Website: slack
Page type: payment
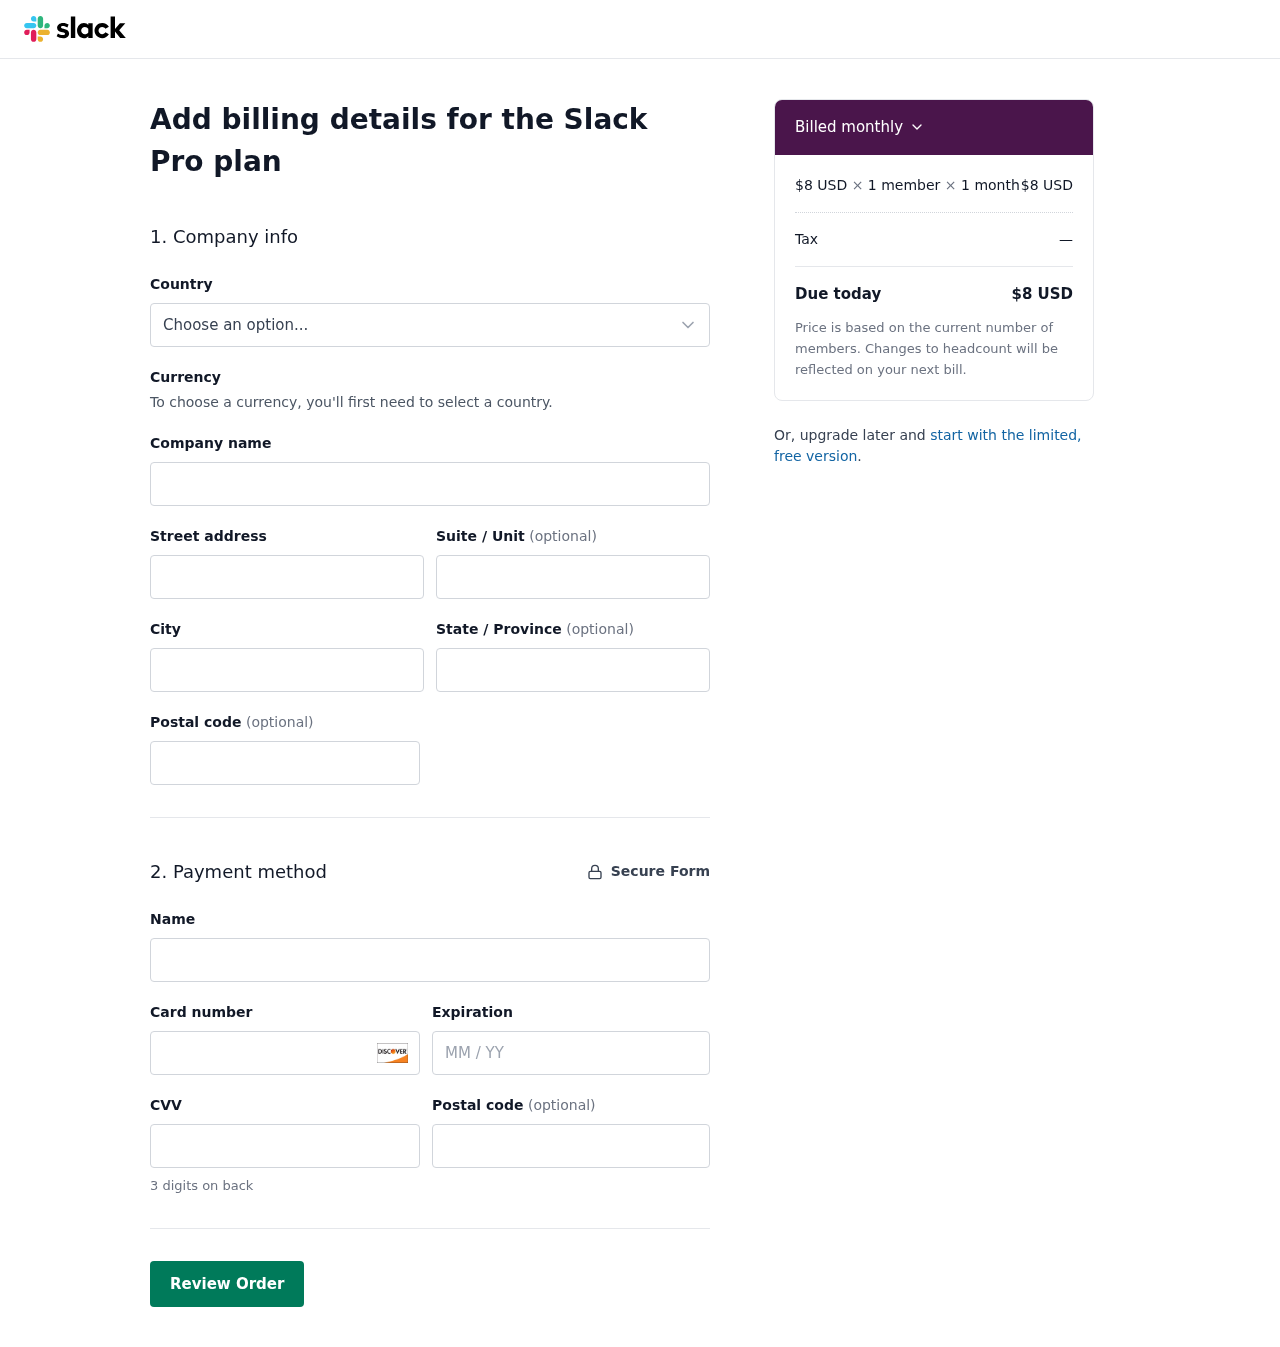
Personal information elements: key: PII_COUNTRY
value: United States
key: PII_STREET
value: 697 Danielle Forges Apt. 498
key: PII_STREET2
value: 146 Woods Gateway Suite 252
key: PII_CITY
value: North Jose
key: PII_STATE
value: North Dakota
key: PII_POSTCODE
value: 55349
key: PII_FULLNAME
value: Joshua Ramos
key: PII_CARD_NUMBER
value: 6501 2648 1626 9263
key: PII_CARD_EXPIRY
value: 07/26
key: PII_CARD_CVV
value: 959
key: PII_POSTCODE2
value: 55917
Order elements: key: ORDER_PRICE_PER_MEMBER
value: $8 USD
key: ORDER_NUM_MEMBERS
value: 1 member
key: ORDER_NUM_MONTHS
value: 1 month
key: ORDER_SUBTOTAL
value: $8 USD
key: ORDER_TAX
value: —
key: ORDER_TOTAL
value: $8 USD